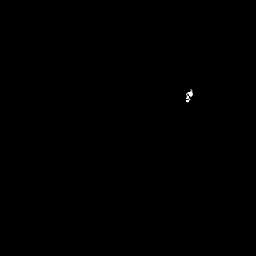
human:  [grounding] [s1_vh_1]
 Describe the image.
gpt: In the satellite image, there is  <ref>1 small ship </ref> <box>[[71, 34, 76, 40, 0]]</box> located at right.